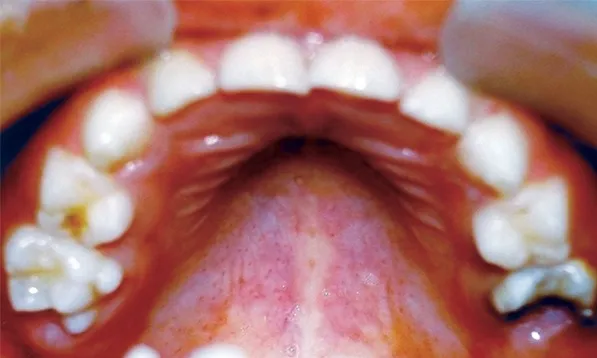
Maxillary occlusal photograph showing grossly destructed 65.
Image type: medical_photograph (oral_photograph)